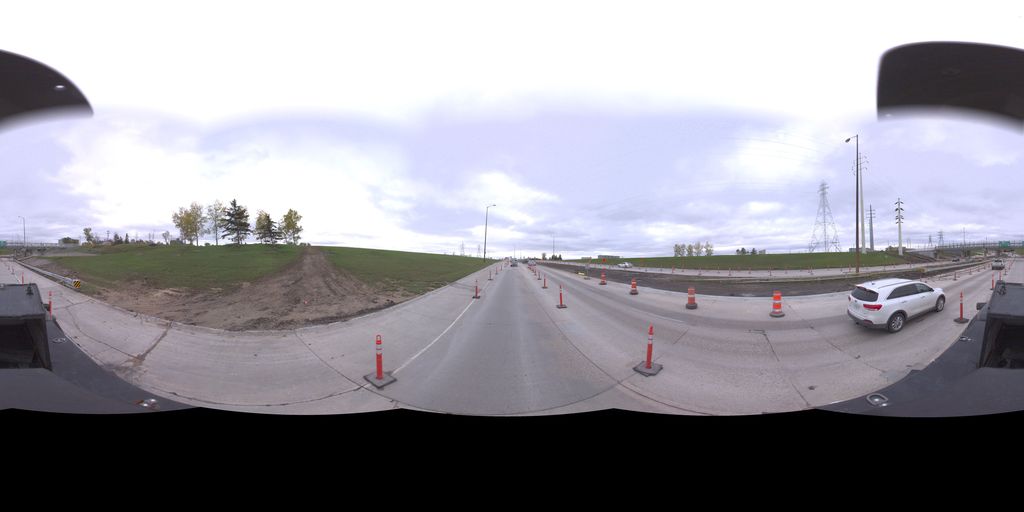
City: winnipeg